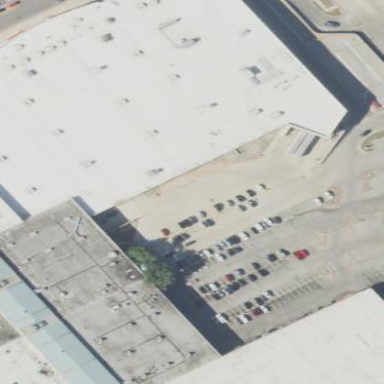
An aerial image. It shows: Retail building that houses department store.